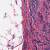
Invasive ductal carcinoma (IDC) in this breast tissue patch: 1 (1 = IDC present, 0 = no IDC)